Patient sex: M
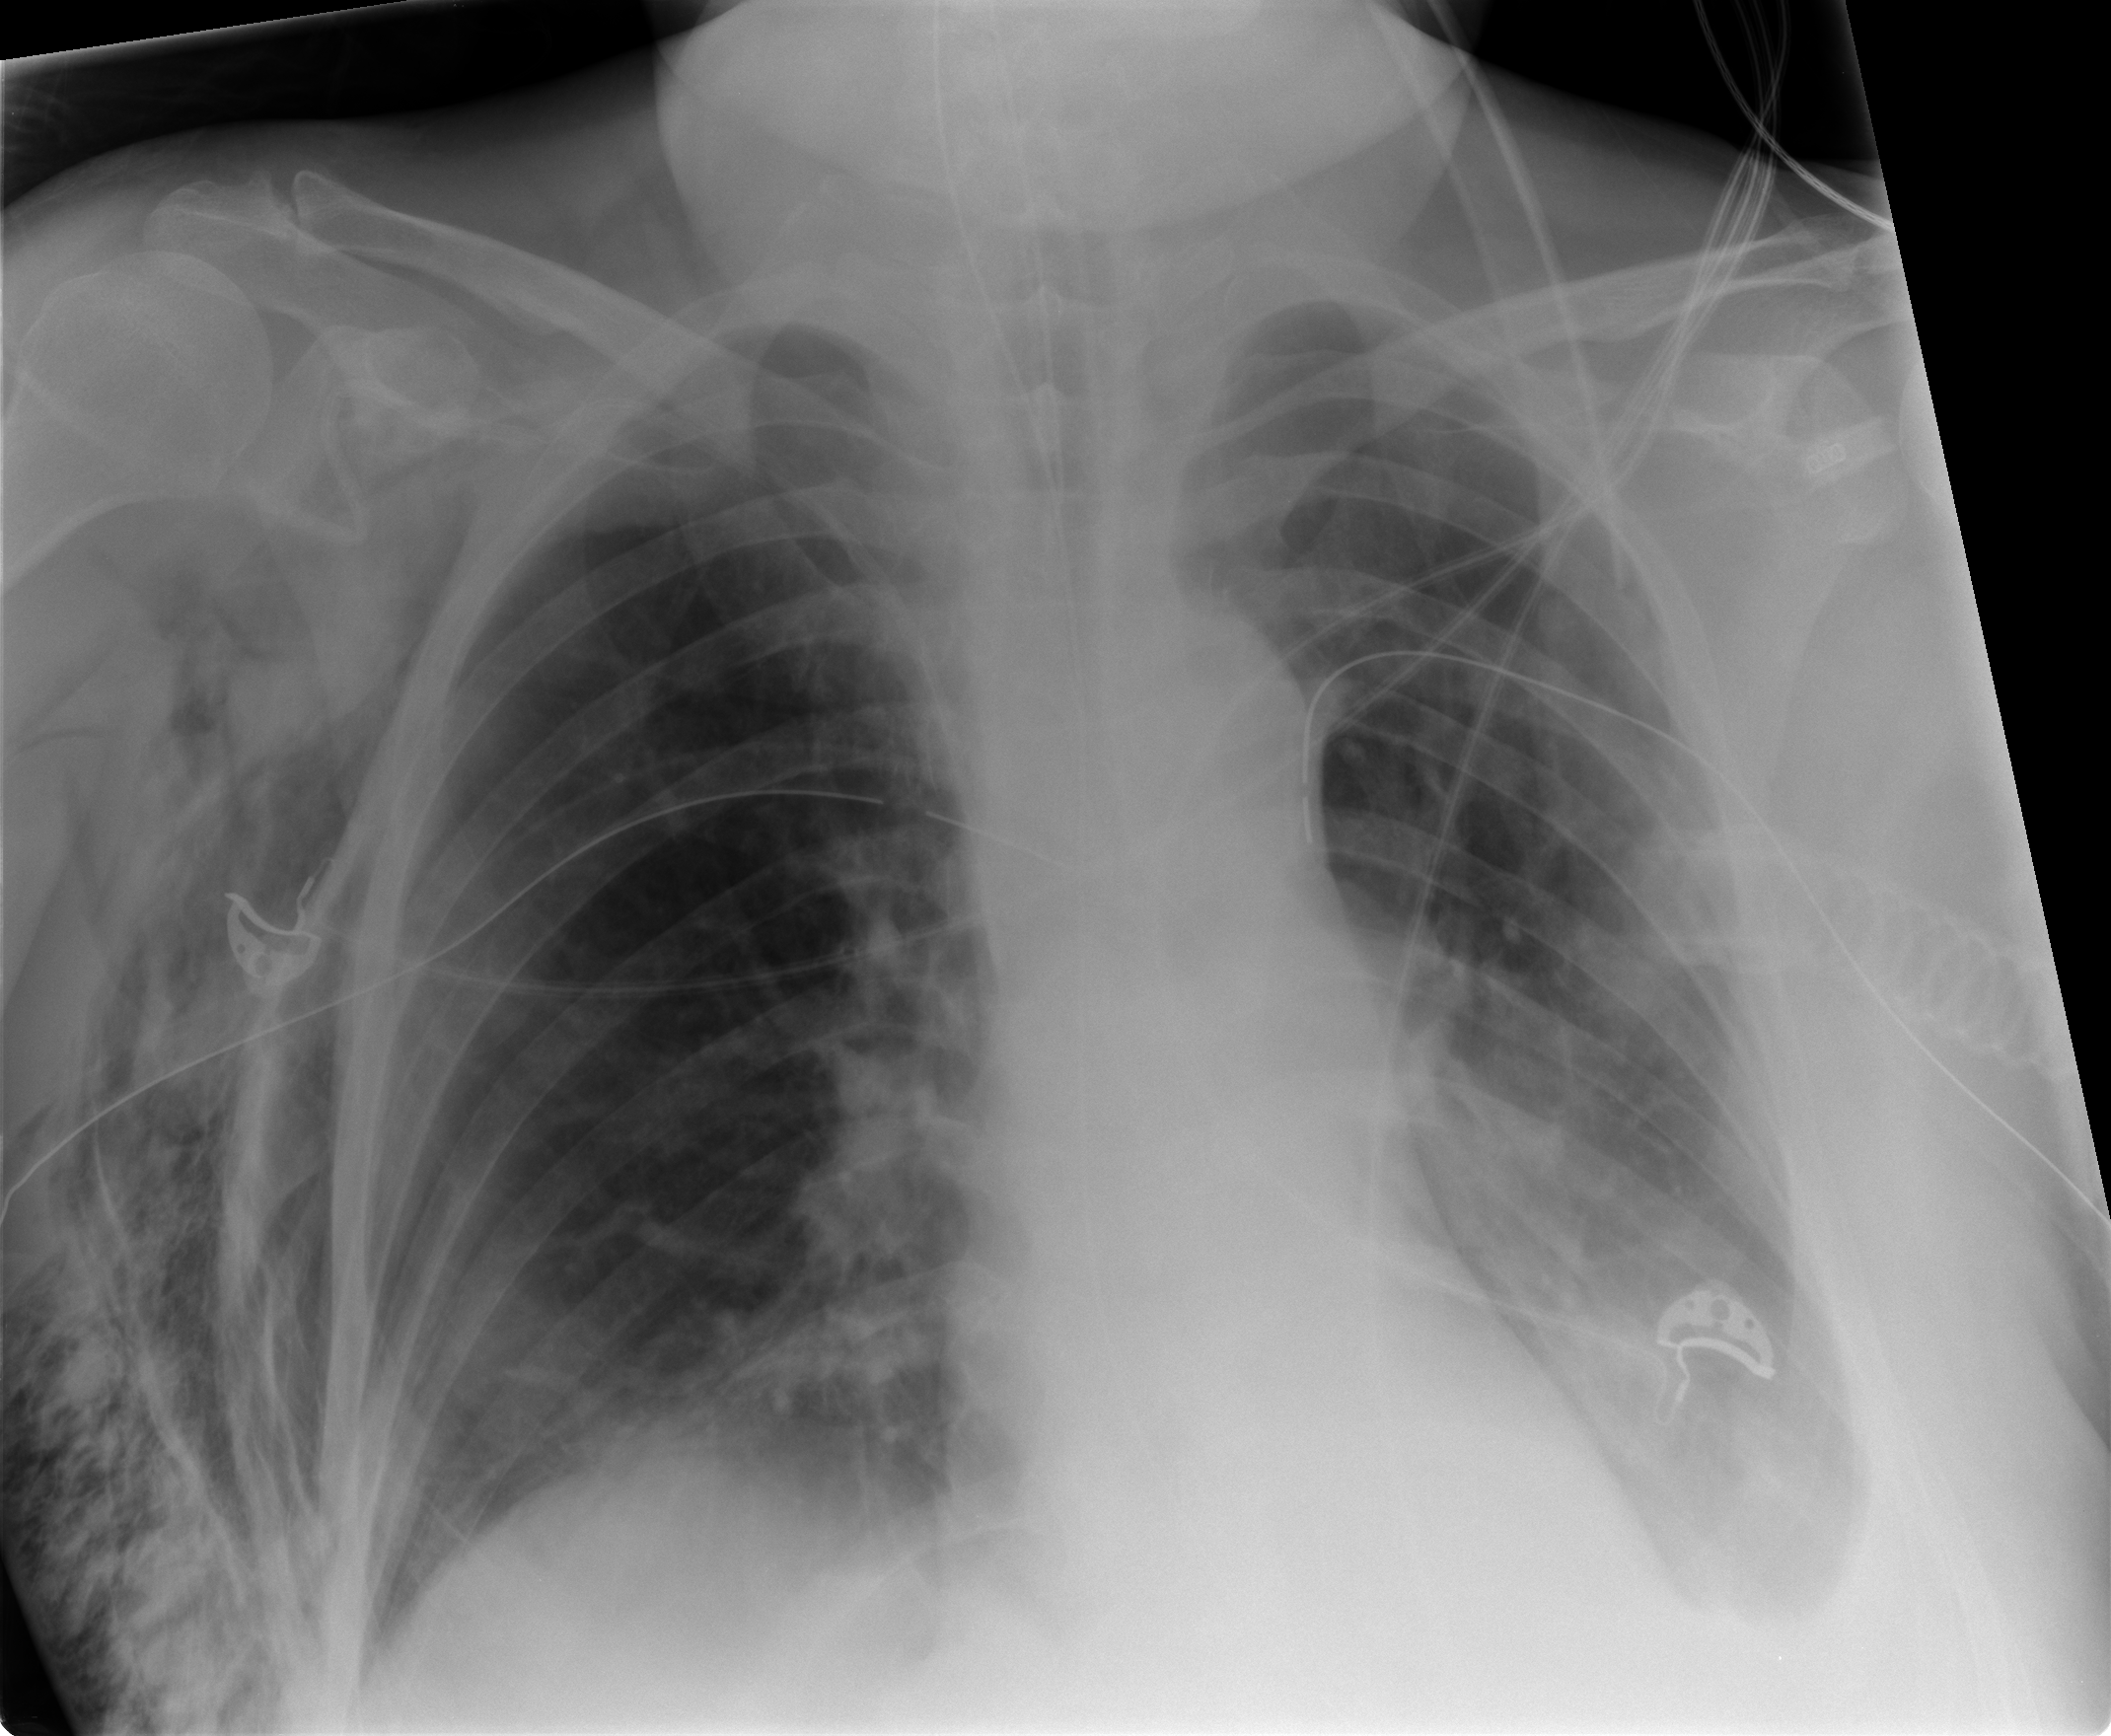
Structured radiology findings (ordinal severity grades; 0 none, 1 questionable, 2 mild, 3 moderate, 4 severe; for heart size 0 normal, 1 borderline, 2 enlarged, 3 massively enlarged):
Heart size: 0
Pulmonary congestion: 0
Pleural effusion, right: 0
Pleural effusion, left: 2
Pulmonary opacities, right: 0
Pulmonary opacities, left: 0
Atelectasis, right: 0
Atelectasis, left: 2